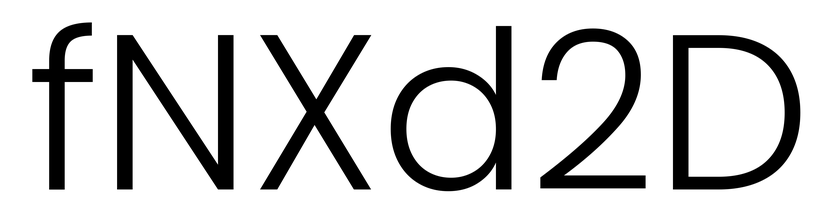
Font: Poppins-Light